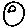
Label: moon